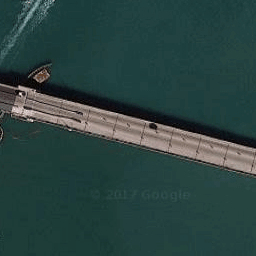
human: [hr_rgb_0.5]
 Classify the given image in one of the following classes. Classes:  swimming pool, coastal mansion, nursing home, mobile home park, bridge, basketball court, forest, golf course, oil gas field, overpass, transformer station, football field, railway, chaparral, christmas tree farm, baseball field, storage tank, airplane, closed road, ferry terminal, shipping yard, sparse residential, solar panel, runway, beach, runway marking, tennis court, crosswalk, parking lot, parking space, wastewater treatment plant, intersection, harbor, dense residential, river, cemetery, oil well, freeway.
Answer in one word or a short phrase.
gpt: bridge